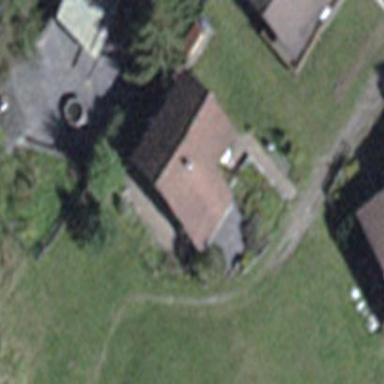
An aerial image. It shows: Detached building.